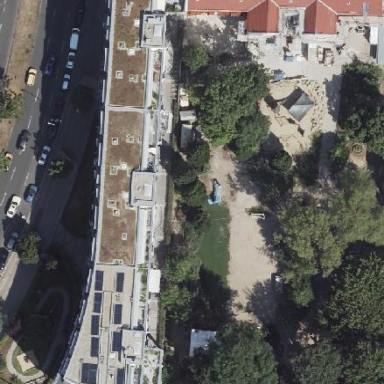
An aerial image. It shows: Kindergarten.